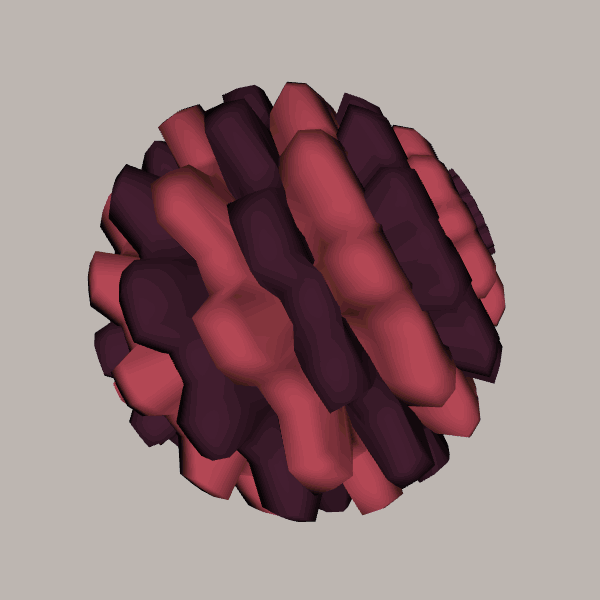
Background: light